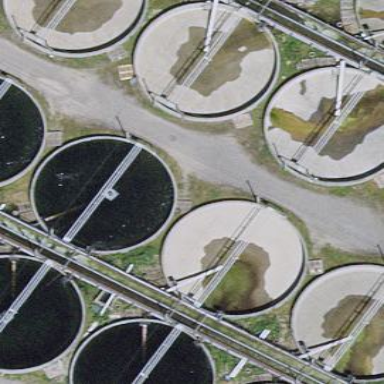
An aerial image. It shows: Body of wastewater.